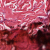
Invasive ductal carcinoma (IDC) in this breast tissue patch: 0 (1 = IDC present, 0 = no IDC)